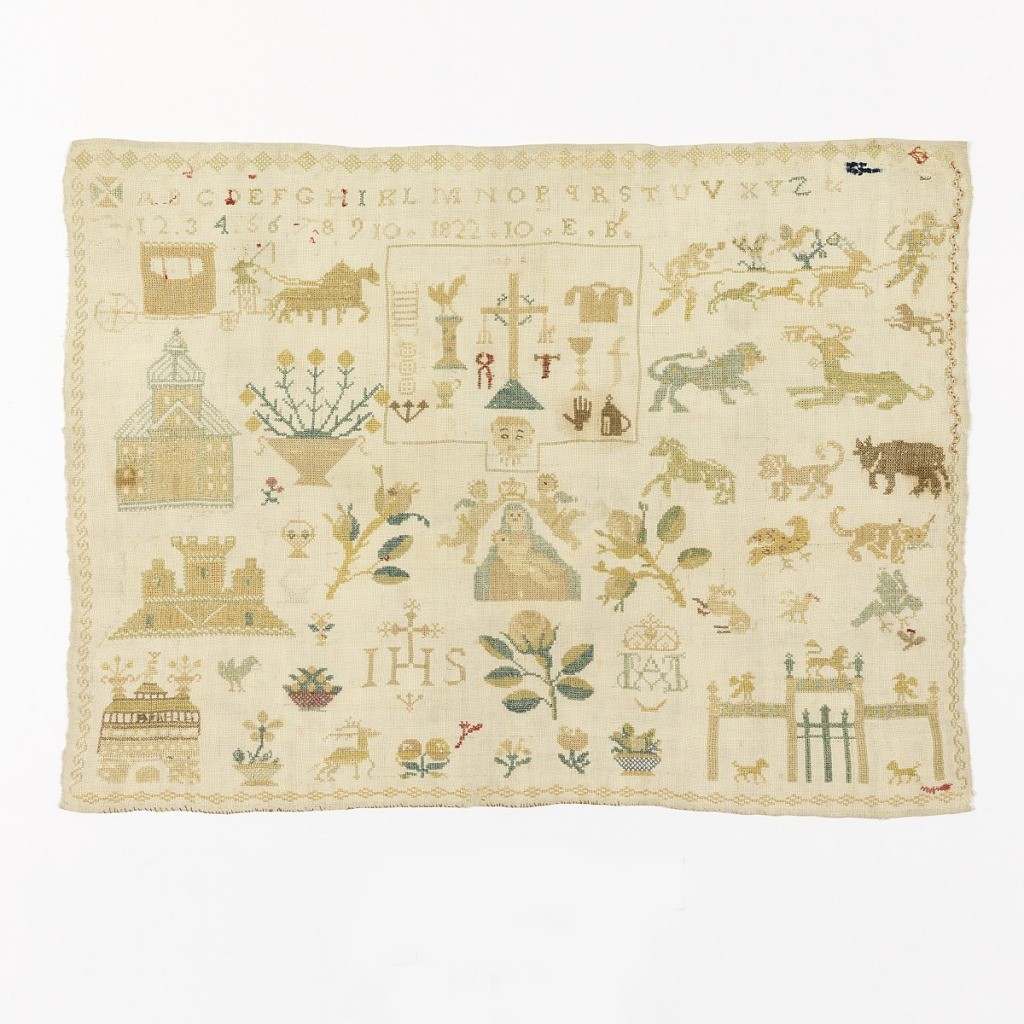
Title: Sampler
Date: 1822
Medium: silk, linen, and cotton embroidery on linen foundation Technique: embroidered in cross and stem stitches on a plain weave foundation; later addition in cross and surface satin stitches
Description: Alphabet introduced by Maltese cross. Scattered motifs in the field dominated by religious motifs. Horse-drawn chariot at upper left and animals at right.